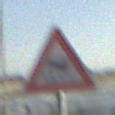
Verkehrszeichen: SchleuderOderRutschgefahr
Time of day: MorningAfternoon
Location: Outdoor (Suburban)
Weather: PartlyCloudy
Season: NotSpecified
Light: Natural